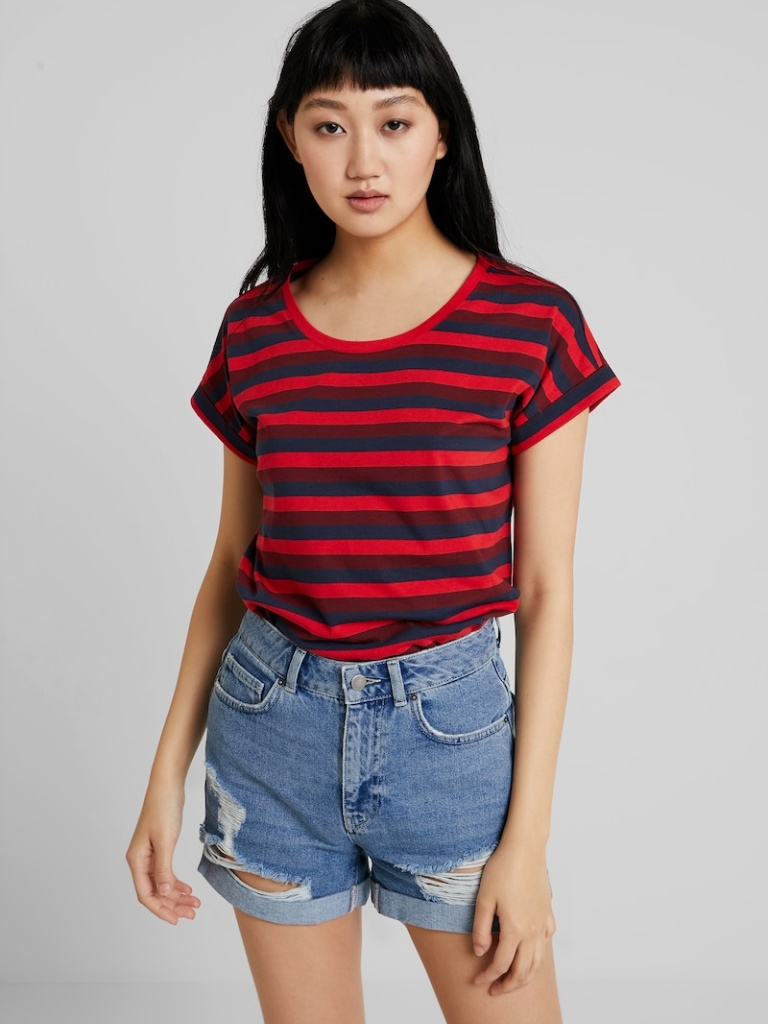
cotton relaxed short sleeve hip length Untucked crew t-shirt